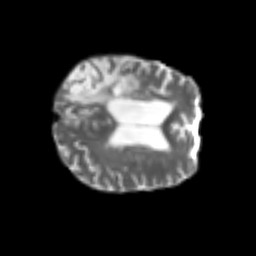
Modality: T2w
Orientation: axial
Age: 63
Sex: male
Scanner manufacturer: siemens
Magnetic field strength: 3 T
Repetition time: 4.987 s
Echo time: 0.0792 s